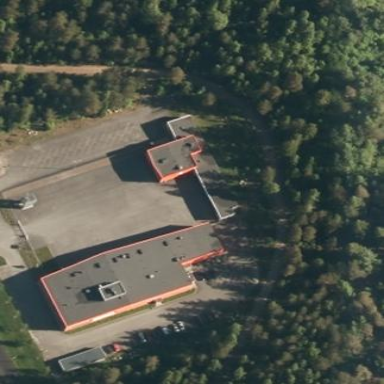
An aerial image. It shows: Fire station building.